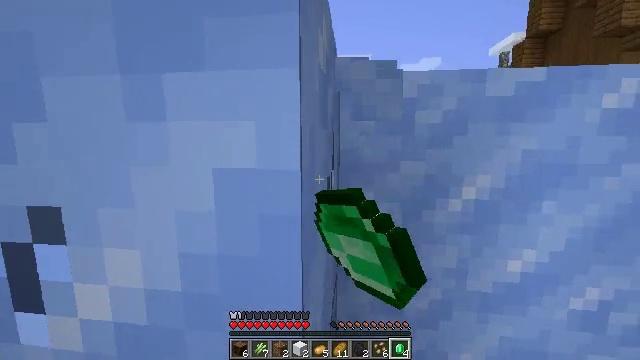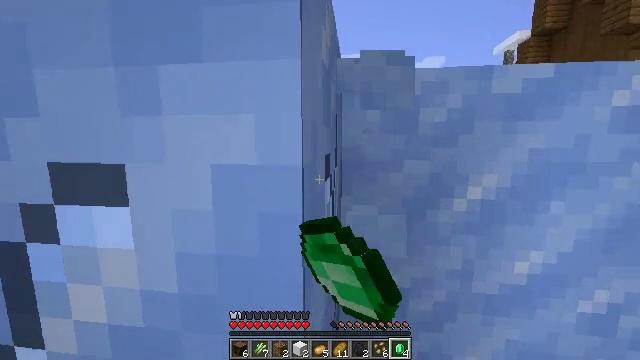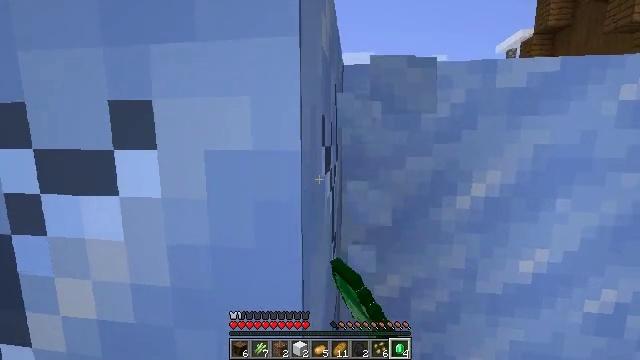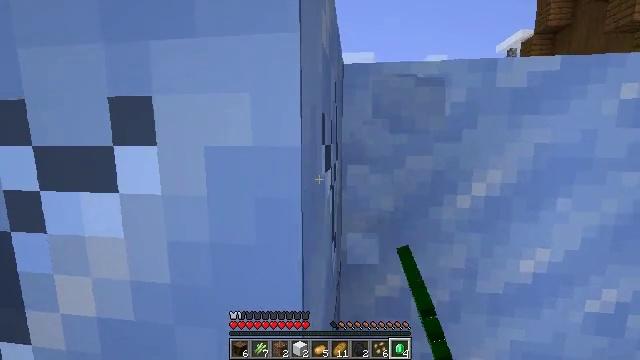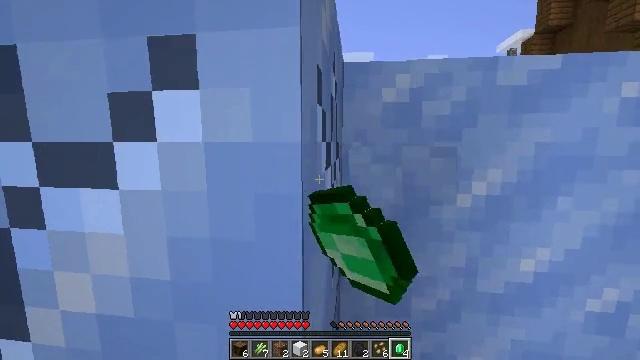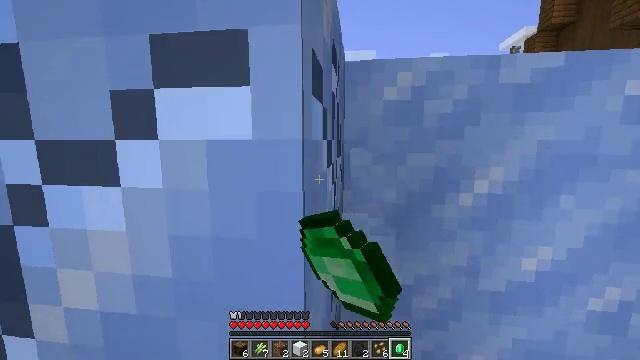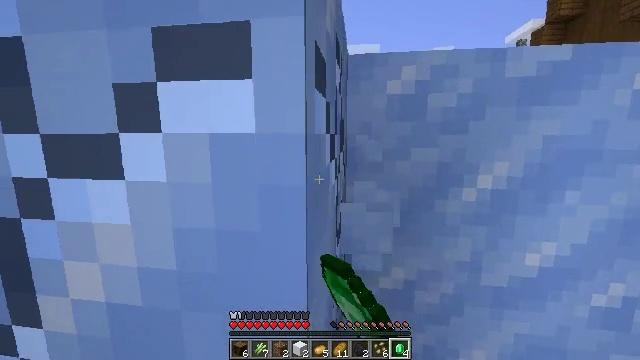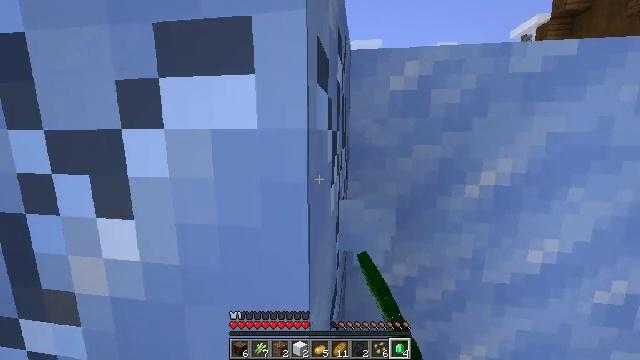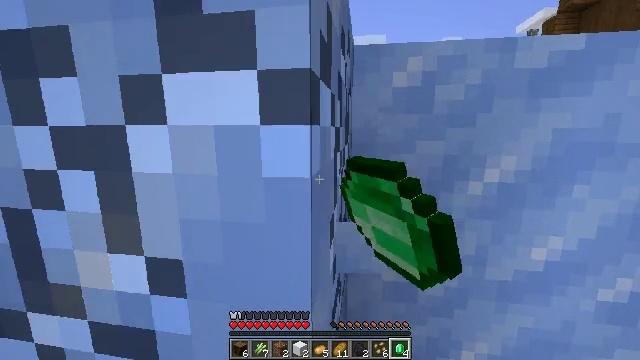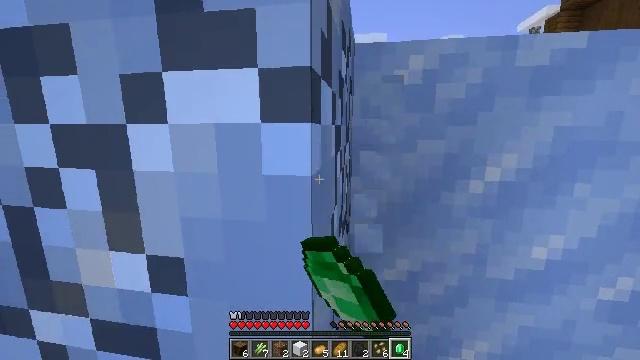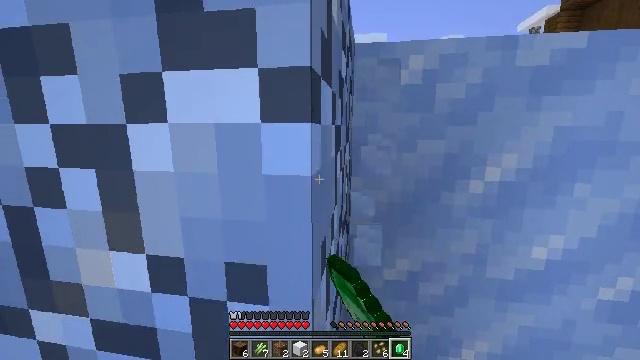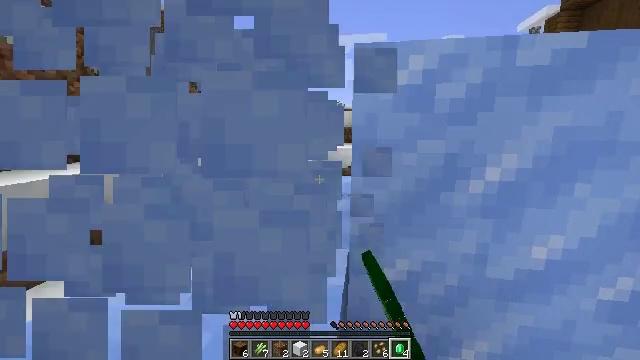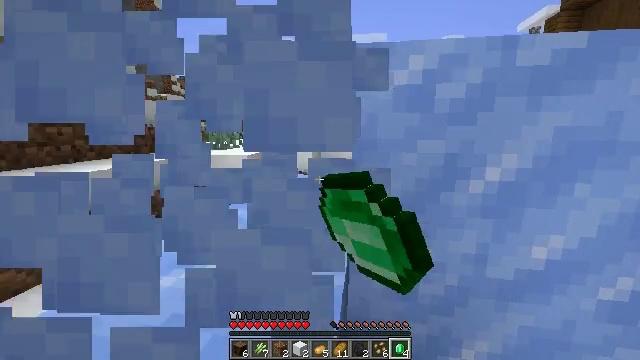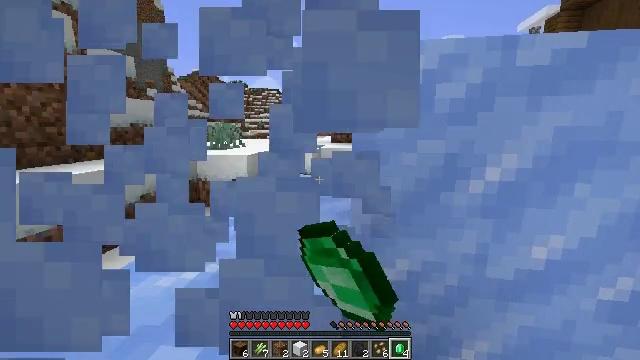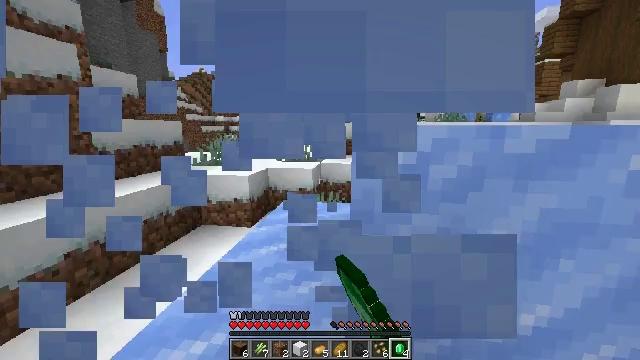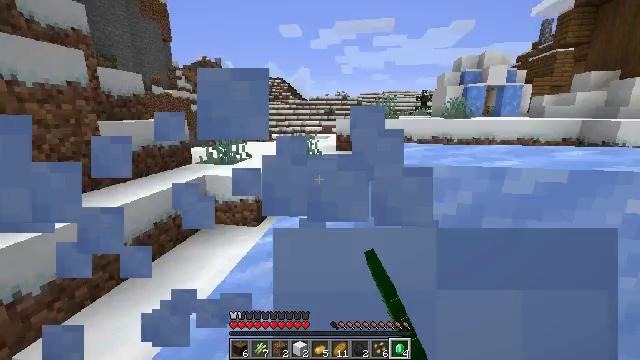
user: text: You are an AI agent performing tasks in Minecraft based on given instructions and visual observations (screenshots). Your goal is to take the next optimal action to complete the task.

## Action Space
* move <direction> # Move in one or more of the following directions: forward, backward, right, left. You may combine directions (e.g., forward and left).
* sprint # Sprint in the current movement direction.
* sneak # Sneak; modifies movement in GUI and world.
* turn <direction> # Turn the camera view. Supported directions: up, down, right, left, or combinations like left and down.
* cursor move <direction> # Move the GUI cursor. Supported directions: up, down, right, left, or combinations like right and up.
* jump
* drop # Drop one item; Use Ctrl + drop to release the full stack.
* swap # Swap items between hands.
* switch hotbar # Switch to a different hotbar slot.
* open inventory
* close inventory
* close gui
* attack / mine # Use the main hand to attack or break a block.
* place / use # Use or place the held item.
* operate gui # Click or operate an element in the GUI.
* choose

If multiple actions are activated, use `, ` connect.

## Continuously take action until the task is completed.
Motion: motion action
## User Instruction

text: Break packed ice to add to inventory.
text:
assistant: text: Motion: attack / mine
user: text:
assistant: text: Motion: attack / mine
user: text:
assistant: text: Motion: attack / mine
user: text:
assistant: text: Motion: attack / mine
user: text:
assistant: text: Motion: attack / mine
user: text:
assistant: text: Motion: turn down, attack / mine
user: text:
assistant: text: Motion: attack / mine
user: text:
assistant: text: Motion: attack / mine
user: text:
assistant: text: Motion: attack / mine
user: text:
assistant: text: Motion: attack / mine
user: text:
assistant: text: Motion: attack / mine
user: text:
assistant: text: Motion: attack / mine
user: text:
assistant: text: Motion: attack / mine
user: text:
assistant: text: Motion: attack / mine, jump
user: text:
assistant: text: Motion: turn left and down, attack / mine, jump
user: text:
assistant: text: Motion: move forward and move left, turn left and down, attack / mine, jump
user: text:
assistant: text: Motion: move forward and move left, turn left and down, attack / mine, jump
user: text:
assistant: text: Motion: move forward and move left, turn down, attack / mine, jump
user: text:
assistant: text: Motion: move forward and move left, turn down, attack / mine
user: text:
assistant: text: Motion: move forward and move left, turn right and down, attack / mine
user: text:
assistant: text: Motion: move forward and move left, turn right and down, attack / mine
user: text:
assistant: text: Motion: move forward and move left, turn right, attack / mine
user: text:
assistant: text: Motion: move forward, turn right, attack / mine
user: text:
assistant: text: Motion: turn right, attack / mine
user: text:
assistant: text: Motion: turn right, attack / mine
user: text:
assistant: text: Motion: turn right and down, attack / mine
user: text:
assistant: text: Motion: turn right and down, attack / mine
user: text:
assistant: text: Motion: attack / mine
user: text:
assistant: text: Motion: attack / mine
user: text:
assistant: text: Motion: attack / mine